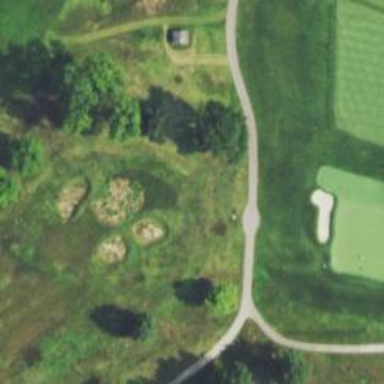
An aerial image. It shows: Path for golf carts.